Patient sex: M
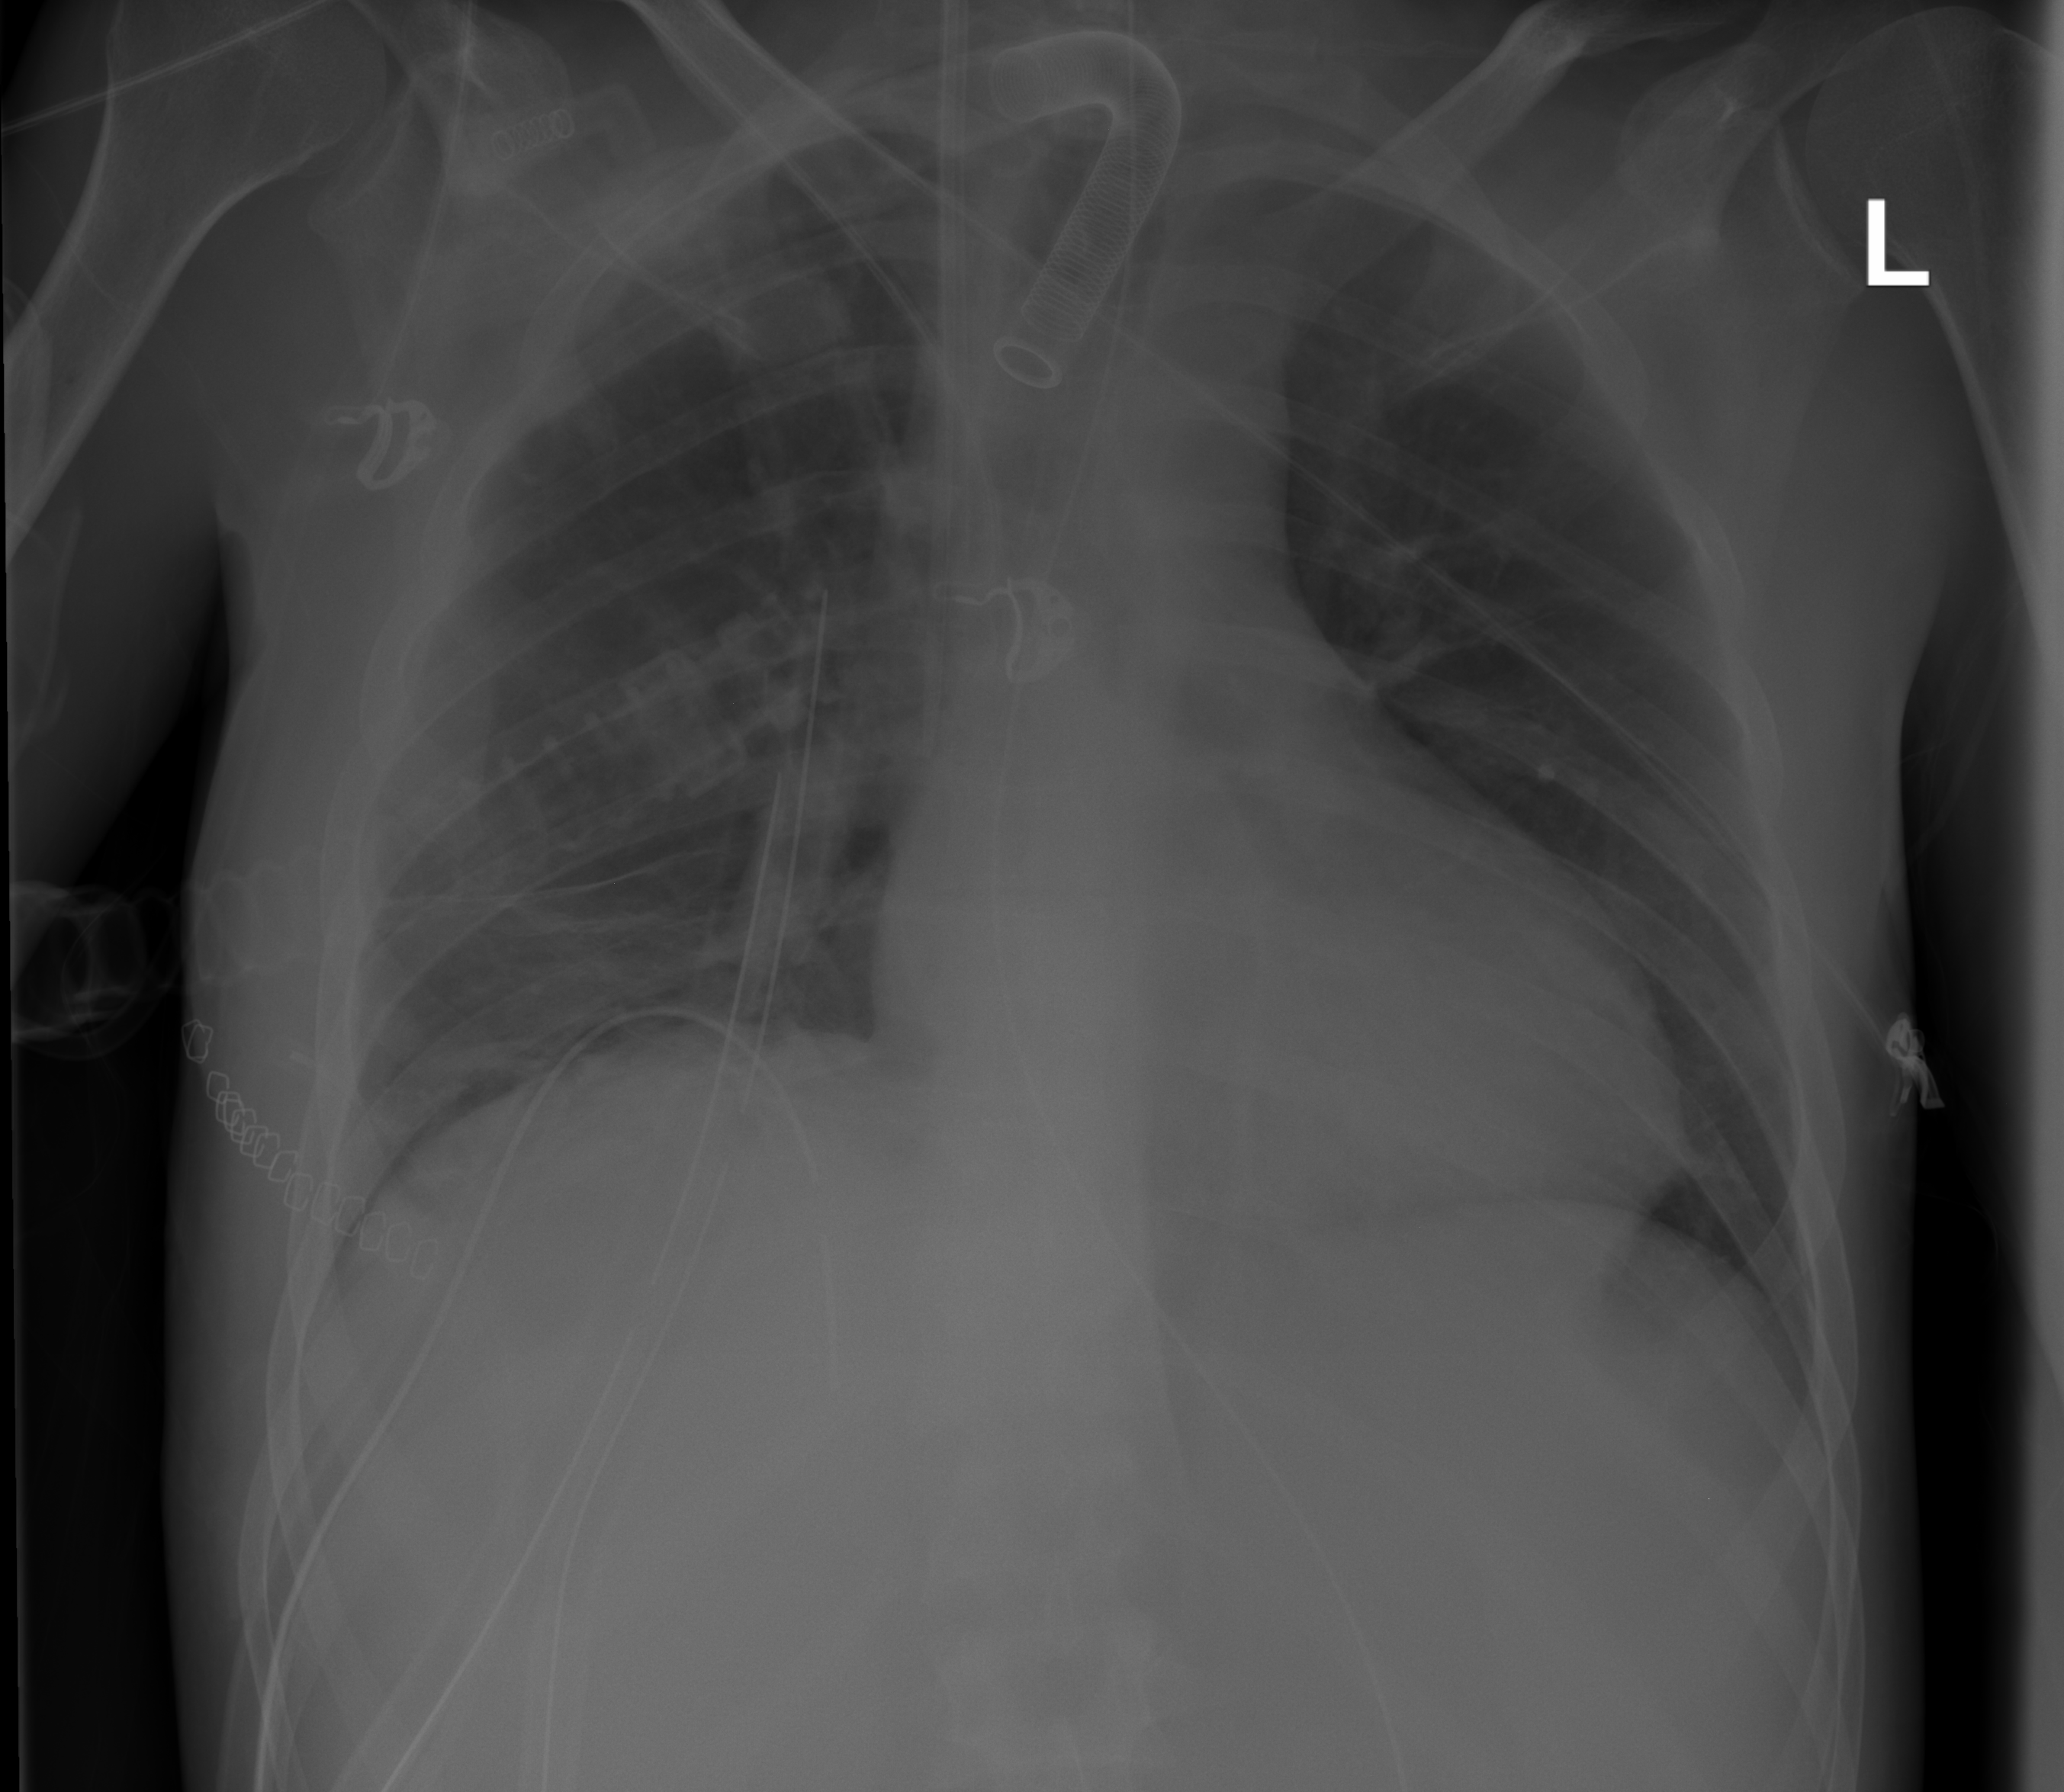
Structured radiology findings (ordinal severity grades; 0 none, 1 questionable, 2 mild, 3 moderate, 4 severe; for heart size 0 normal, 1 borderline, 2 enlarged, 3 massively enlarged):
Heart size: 0
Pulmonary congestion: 0
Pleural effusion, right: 0
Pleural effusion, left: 0
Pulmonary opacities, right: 0
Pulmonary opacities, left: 0
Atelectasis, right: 2
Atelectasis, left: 0